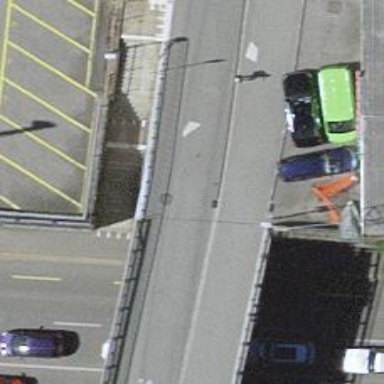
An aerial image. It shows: Bridge over living street with asphalt surface.